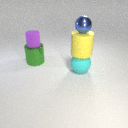
small purple rubber cylinder to the left of large yellow rubber cylinder